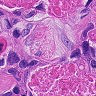
Metastatic tissue present: yes